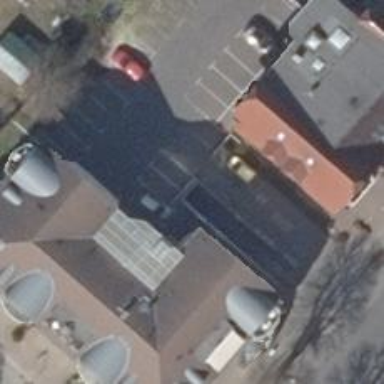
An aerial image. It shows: Parking entrance.